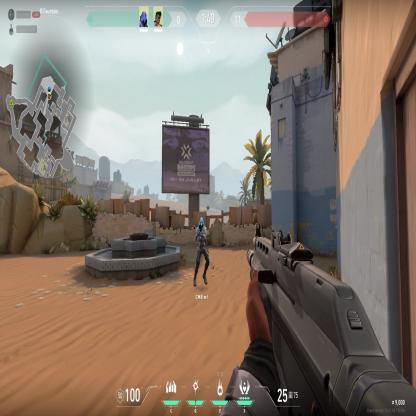
Label: teammate